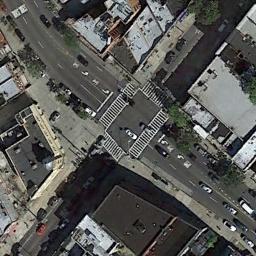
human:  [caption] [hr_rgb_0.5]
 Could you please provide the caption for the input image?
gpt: An intersection with dense traffic located in a dense commercial area .

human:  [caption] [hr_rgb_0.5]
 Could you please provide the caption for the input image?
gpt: There are white cars at the intersection .

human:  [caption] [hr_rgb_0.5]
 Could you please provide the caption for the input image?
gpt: There are many different cars at the intersection .

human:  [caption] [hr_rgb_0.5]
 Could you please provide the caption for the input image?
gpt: There are many moving and waiting vehicles on the road at the intersection, Many buildings and some trees around the intersection .

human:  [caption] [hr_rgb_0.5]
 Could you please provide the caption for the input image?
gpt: There are some black buildings beside the intersection .